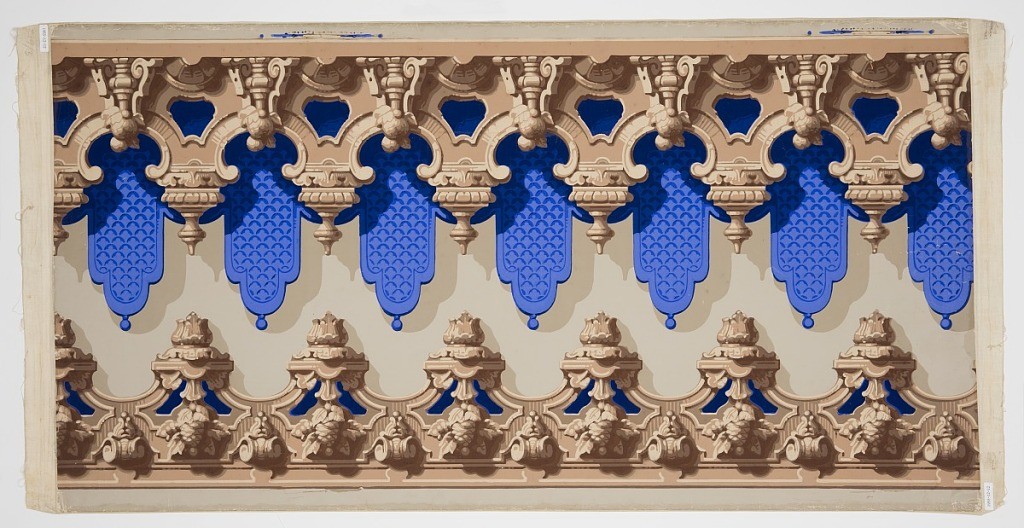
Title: Decor Chasse et Peche
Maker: Desfossé et Karth, French, 1863
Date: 1859–65
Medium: Block-printed paper
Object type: Border
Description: Two borders to be cut out and used to frame panels at top and bottom. They simulate ornamental wood carving, the larger of the two having, in addition, a lambrequin of deep blue.